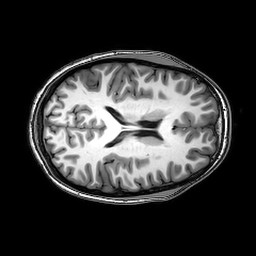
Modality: T1w
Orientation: axial
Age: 22
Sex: female
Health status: healthy
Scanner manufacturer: philips
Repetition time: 0.008152 s
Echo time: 0.00374 s